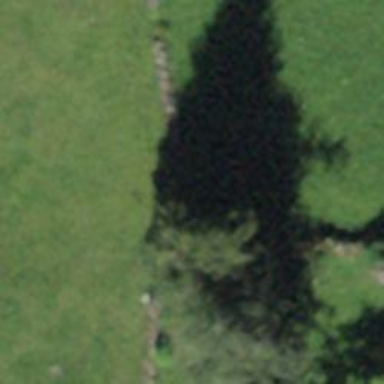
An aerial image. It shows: Dry stone wall barrier.